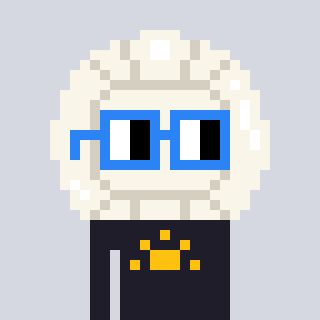
a pixel art character with square blue glasses, a volleyball-shaped head and a grayscale-colored body on a cool background